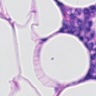
Metastatic tissue present: no